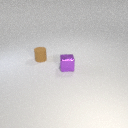
small purple metal cube in front of small brown rubber cylinder